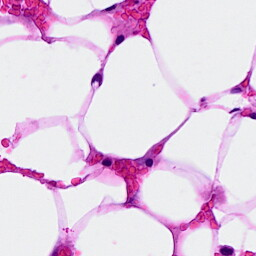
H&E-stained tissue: Breast